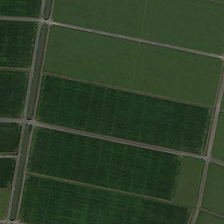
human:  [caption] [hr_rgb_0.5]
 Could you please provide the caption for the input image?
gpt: green wheat grows on this vast land .

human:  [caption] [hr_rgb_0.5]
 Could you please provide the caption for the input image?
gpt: green wheat grows on this vast land .

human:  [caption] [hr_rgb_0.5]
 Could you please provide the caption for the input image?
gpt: the area of the farmland is very broad .

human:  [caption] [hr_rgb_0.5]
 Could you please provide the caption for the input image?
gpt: the area of the farmland is very broad .

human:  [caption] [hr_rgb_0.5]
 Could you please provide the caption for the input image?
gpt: green wheat grows on this vast land .